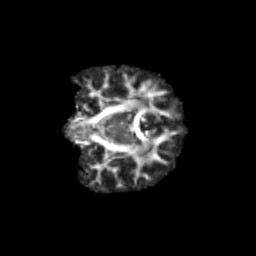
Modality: FA
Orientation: coronal
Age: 11
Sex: female
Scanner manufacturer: siemens
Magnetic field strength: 3 T
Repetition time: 3.8 s
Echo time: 0.07 s